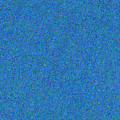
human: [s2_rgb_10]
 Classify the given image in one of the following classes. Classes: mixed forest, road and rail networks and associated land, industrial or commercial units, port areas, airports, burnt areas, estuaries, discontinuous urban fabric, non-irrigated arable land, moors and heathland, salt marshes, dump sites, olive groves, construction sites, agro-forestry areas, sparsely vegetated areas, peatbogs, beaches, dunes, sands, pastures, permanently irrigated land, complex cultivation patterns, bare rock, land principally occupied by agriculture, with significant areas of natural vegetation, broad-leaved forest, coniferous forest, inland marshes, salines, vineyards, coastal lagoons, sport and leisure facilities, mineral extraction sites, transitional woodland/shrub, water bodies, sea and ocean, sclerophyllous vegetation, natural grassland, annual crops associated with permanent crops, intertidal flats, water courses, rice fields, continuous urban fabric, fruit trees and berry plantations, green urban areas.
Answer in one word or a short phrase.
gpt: sea and ocean